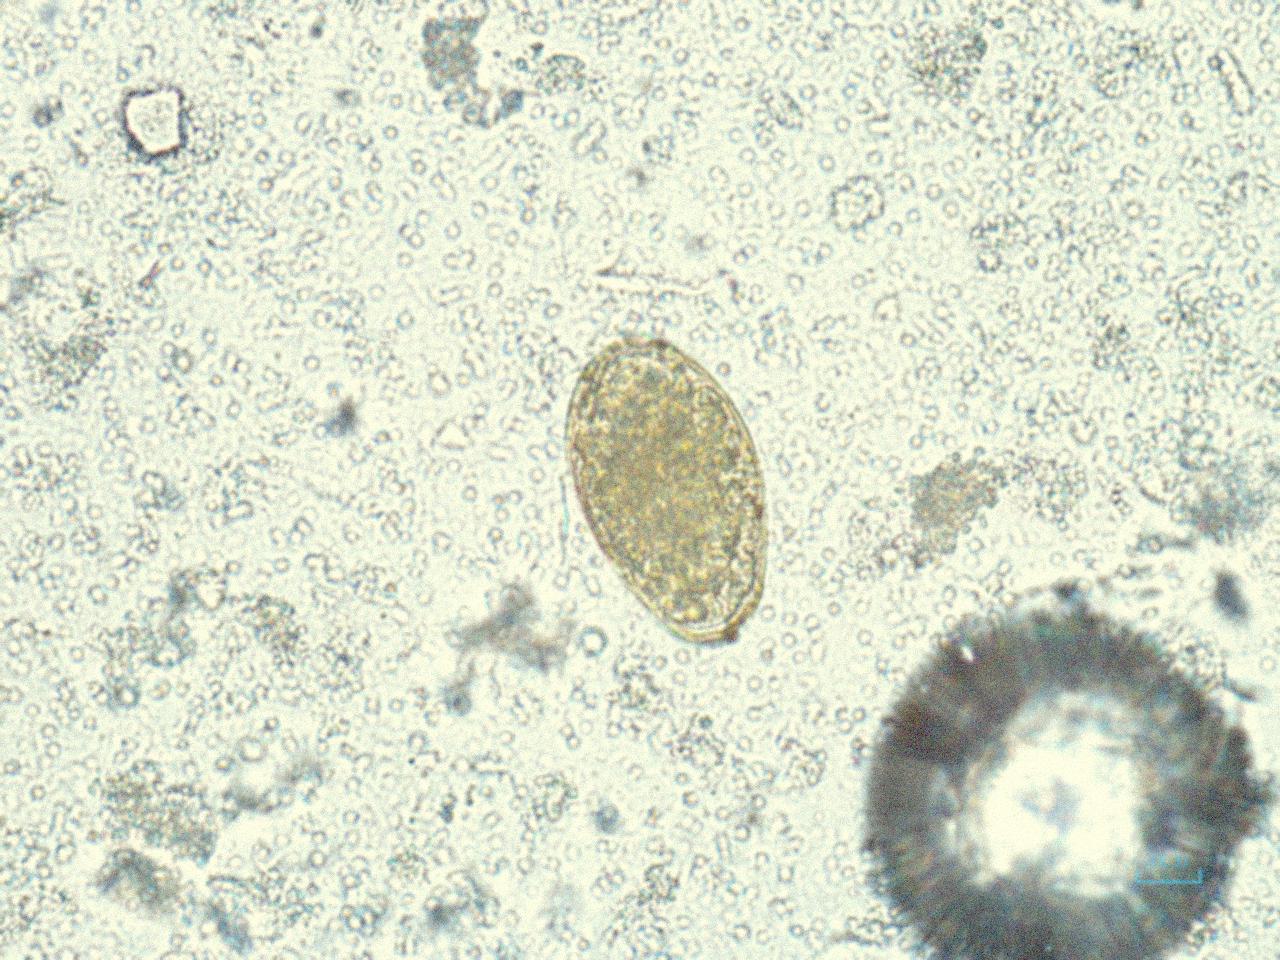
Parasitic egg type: Paragonimus spp